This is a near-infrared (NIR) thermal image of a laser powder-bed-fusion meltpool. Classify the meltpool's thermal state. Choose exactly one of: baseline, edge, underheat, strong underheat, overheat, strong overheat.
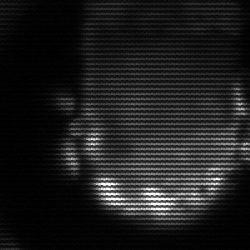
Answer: baseline